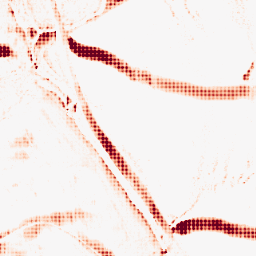
Category: morphological
Decomposition family: morphological_rect
Decomposition parameters: operation: opening
width: 5
height: 20
Upsampling method: sinc_blackman
Upsampling parameters: scale: 4
kernel_size: 4
Upsampling scale: 4